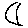
Label: moon